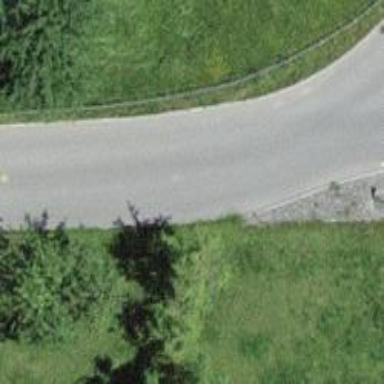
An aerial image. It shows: Asphalt road classified as tertiary.